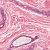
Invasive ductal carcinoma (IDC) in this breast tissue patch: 0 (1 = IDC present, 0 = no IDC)